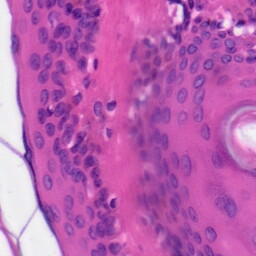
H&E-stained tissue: Skin